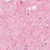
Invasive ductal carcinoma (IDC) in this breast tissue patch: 0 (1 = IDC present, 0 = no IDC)